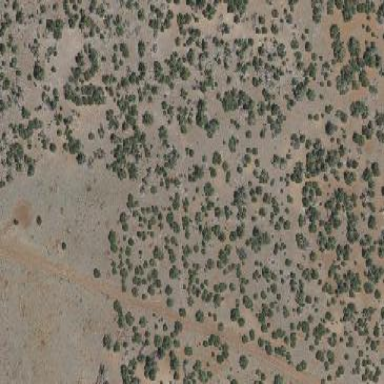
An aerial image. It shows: Area covered in scrub vegetation.